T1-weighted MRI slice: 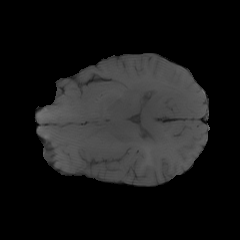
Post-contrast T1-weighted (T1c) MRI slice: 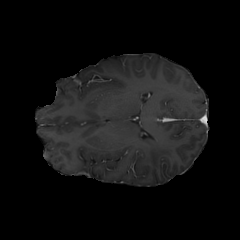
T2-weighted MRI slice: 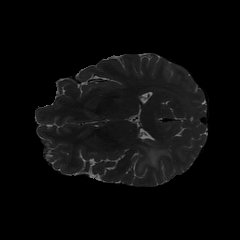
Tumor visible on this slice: yes